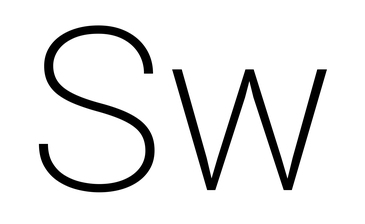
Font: Roboto_ExtraLight